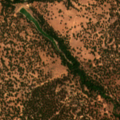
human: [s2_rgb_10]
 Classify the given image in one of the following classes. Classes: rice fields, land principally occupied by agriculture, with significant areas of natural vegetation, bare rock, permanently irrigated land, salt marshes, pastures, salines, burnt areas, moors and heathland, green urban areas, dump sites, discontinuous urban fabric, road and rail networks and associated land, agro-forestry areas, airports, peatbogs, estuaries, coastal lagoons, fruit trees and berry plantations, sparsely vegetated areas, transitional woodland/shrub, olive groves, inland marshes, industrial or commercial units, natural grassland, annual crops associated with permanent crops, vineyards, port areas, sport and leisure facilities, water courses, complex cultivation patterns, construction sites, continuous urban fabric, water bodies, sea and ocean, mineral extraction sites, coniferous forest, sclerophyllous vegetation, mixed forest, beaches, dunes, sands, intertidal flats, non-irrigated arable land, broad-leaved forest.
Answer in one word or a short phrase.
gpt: rice fields, agro-forestry areas, coniferous forest, mixed forest